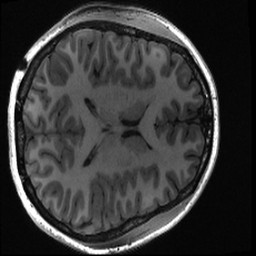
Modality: T1w
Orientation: axial
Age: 23
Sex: female